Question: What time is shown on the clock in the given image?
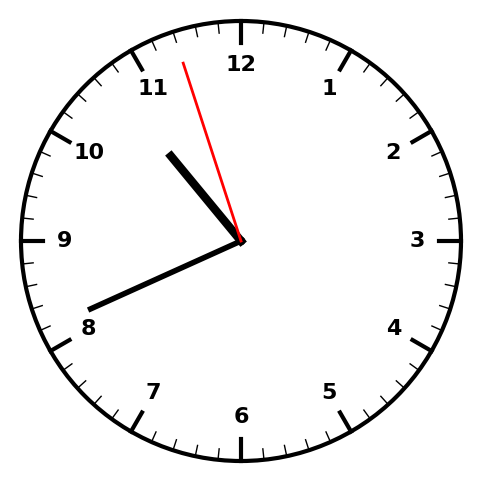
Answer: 10:40:57